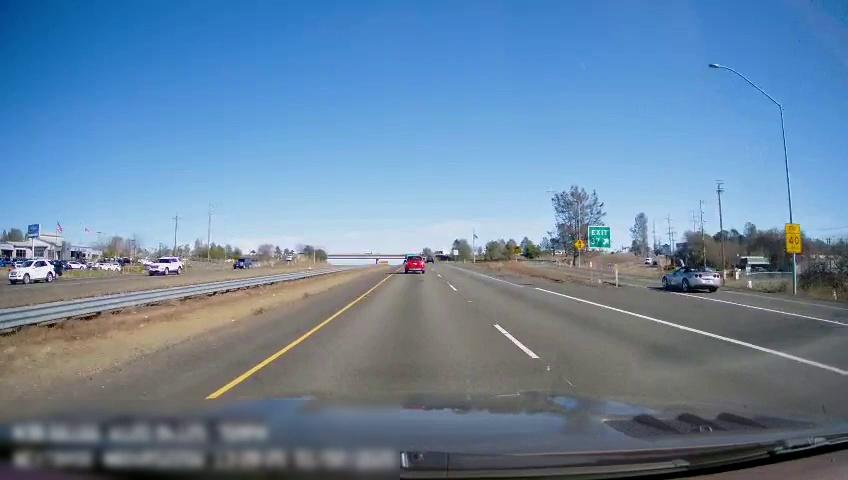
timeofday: Day
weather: Sunny
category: Drivable Space
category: Drivable Space
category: Vehicles | SUV
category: Vehicles | Car
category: Vehicles | Car
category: Vehicles | SUV
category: Vehicles | SUV
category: Vehicles | SUV
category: Lanes | Current Lane
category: Lanes | Current Lane
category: Lanes | Alternate Lane
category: Lanes | Alternate Lane
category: Lanes | Alternate Lane
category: Traffic | Signs
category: Traffic | Signs
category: Traffic | Signs
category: Traffic | Signs